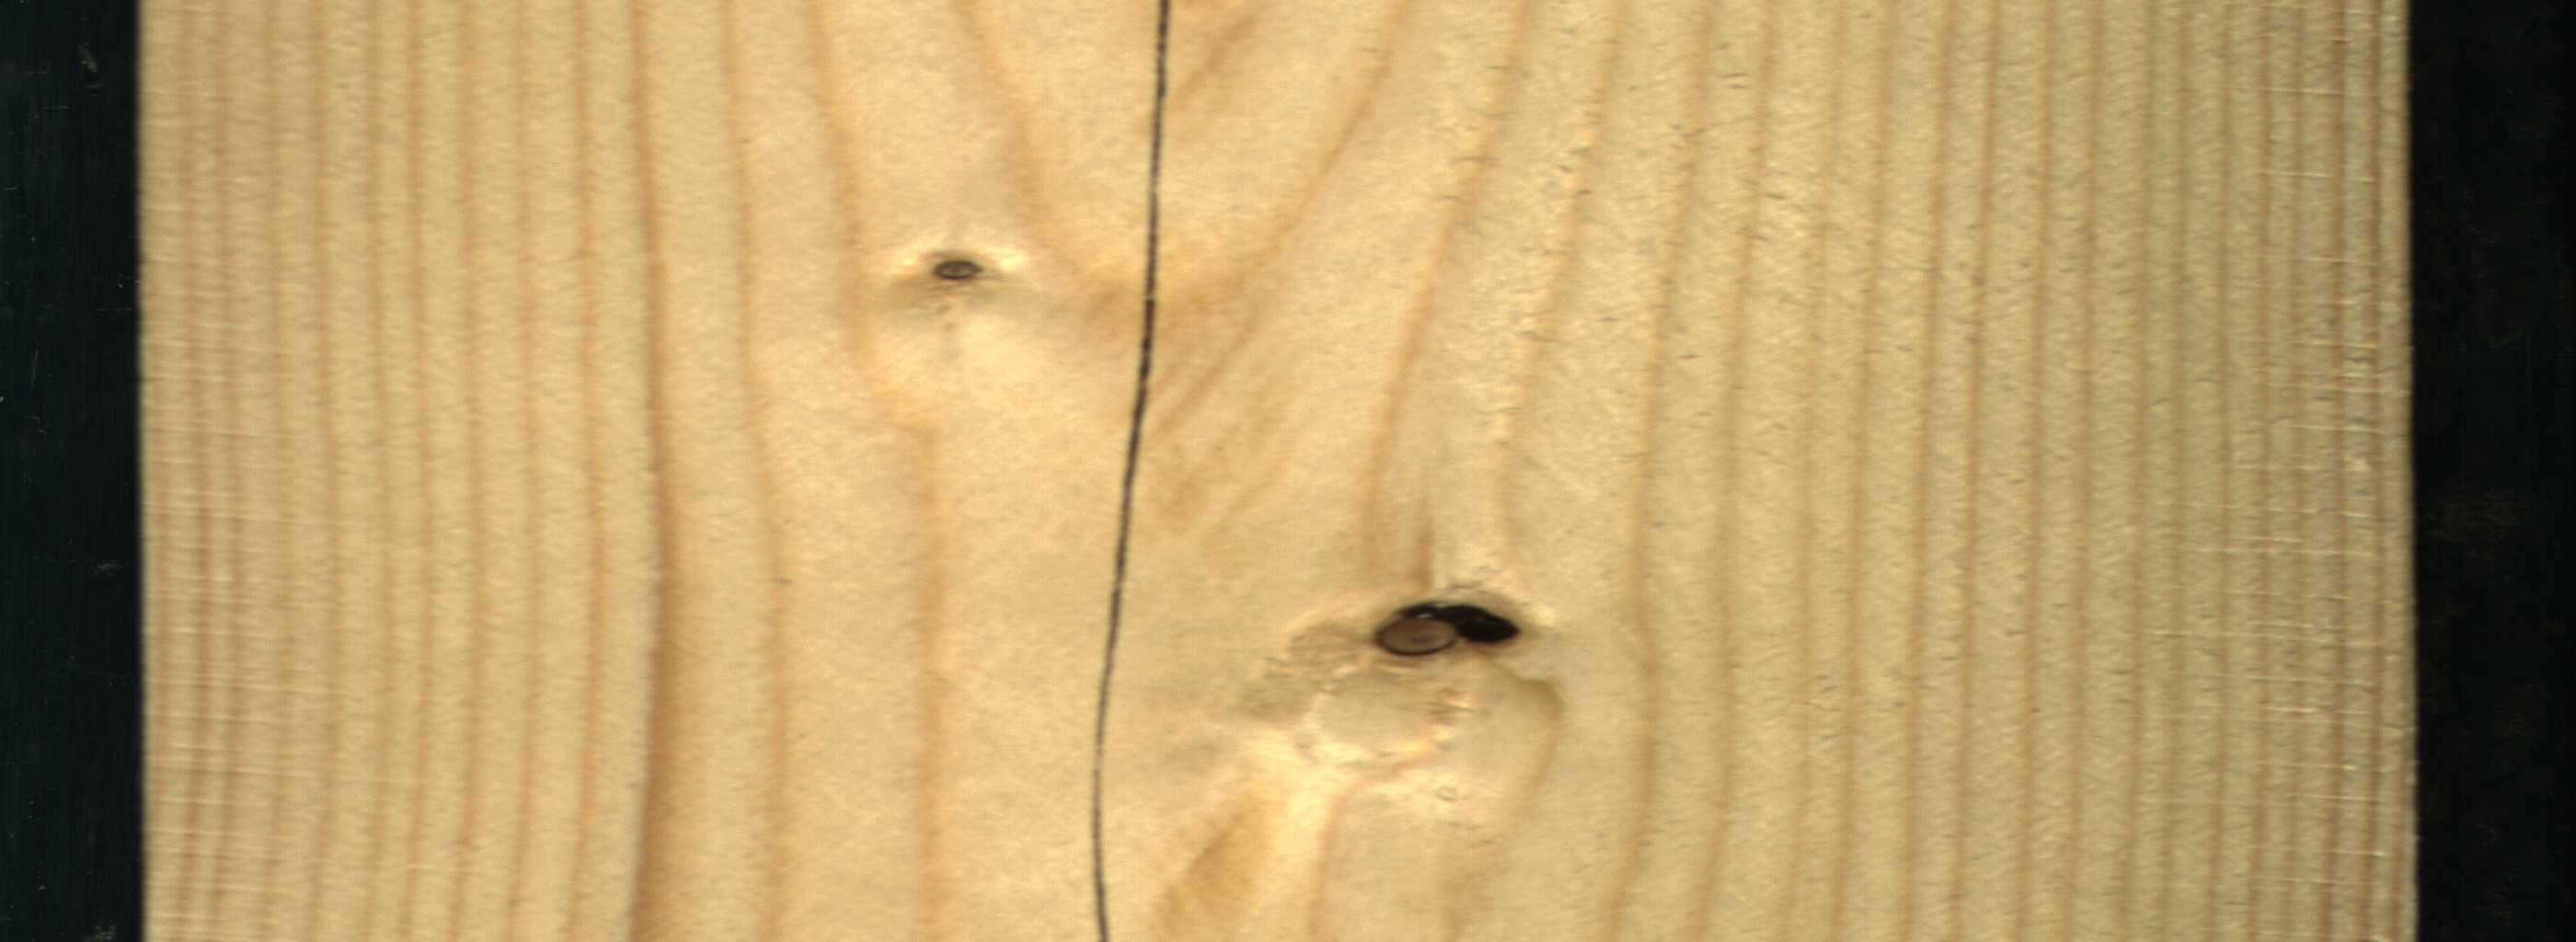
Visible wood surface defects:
Crack
Dead_Knot
Live_Knot